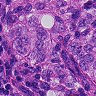
Metastatic tissue present: yes